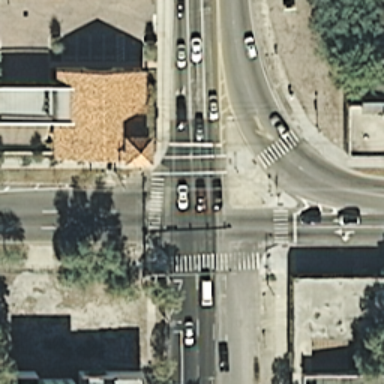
An intersection with many cars on the road .